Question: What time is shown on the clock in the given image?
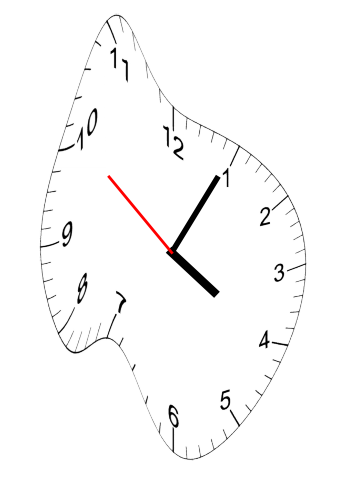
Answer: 04:04:51